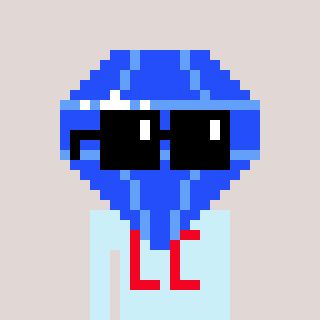
a pixel art character with square black sunglasses, a blue diamond-shaped head and a cold-colored body on a warm background